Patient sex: M
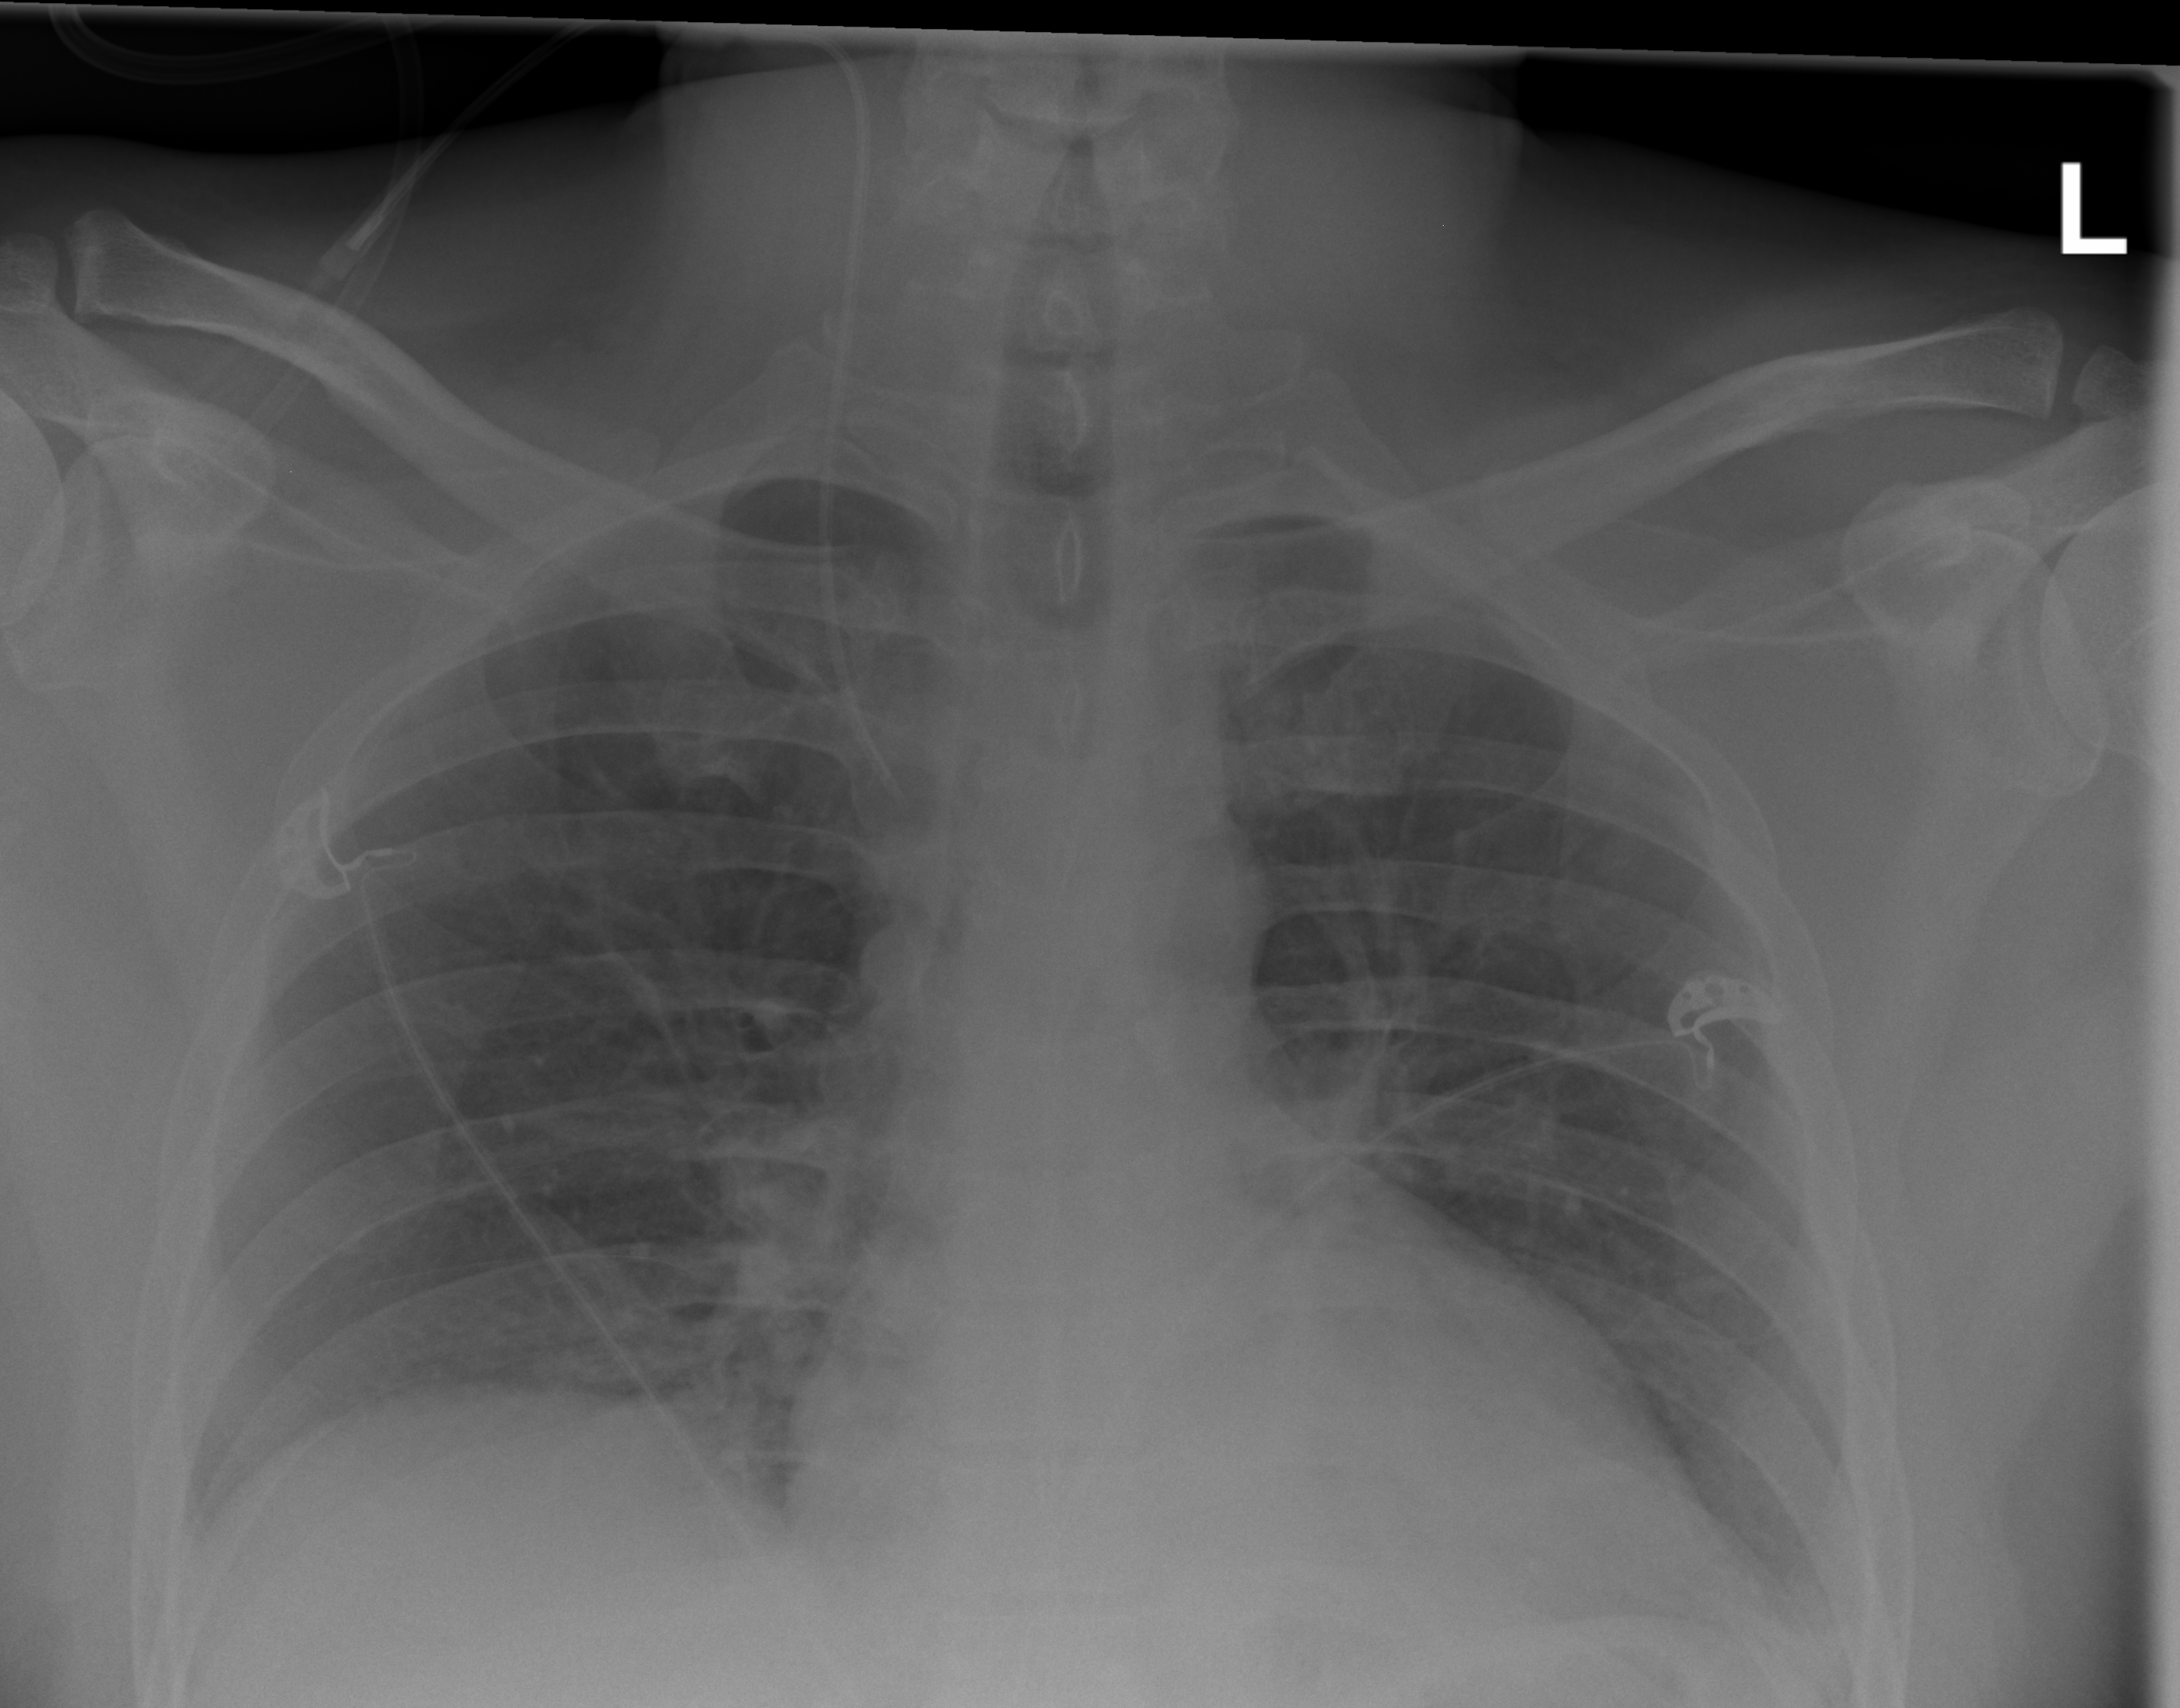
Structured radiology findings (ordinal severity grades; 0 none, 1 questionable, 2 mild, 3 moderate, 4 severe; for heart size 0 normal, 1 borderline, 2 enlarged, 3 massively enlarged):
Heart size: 2
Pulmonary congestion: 0
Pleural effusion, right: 0
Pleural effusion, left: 1
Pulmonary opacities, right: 0
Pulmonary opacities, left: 0
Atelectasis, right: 2
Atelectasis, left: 2